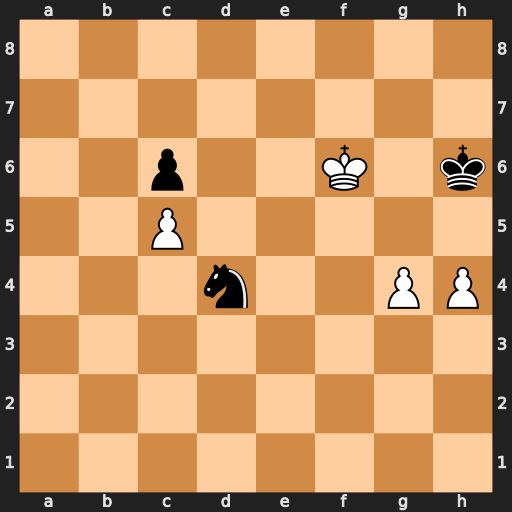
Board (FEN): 8/8/2p2K1k/2P5/3n2PP/8/8/8
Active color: w
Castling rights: -
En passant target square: -
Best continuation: g5+ Kh7 g6+ Kh8 h5 Kg8 h6